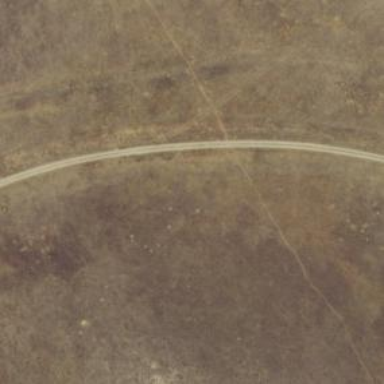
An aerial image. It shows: Road designated for service vehicles in wind farm area.